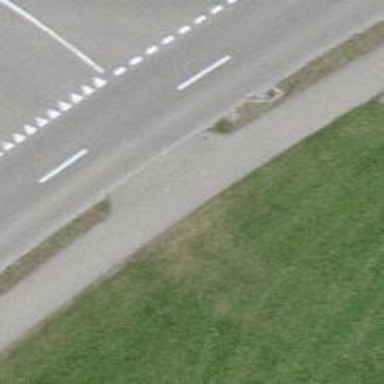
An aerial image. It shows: Cycleway.